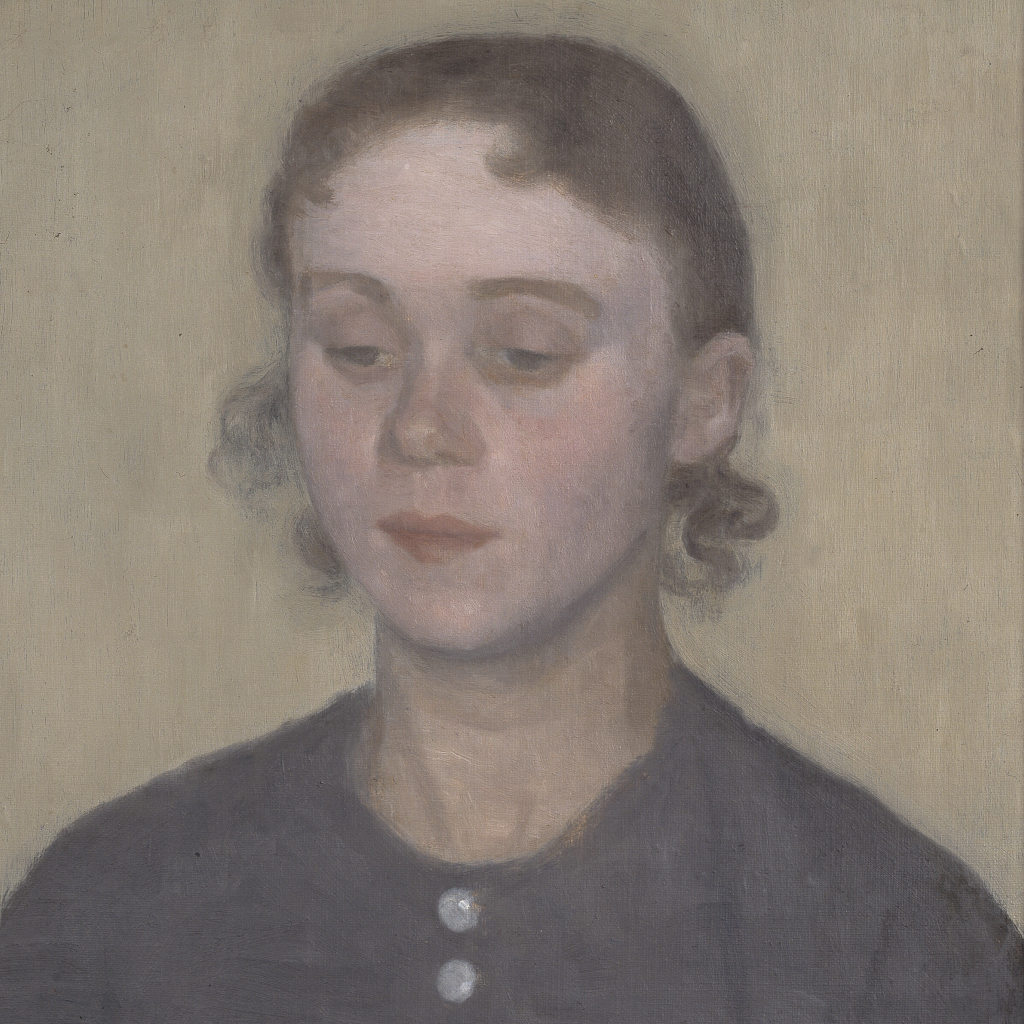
portrait painting, close up, soft diffused light, young woman, eyes downcast, short dark hair, dark dress with small buttons, pale neutral background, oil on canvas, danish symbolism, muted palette